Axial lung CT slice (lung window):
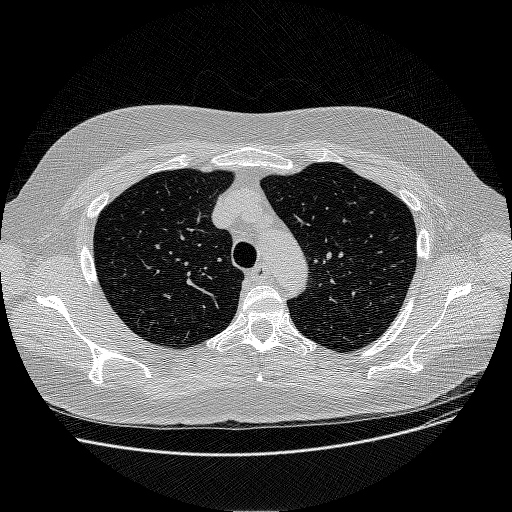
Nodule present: no